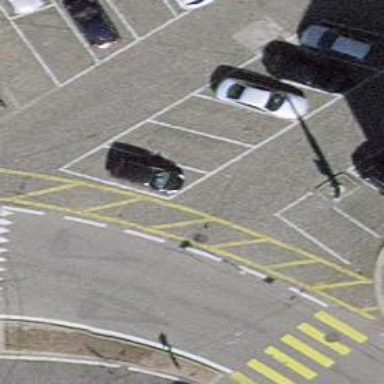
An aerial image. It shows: Parking aisle with sett surface.